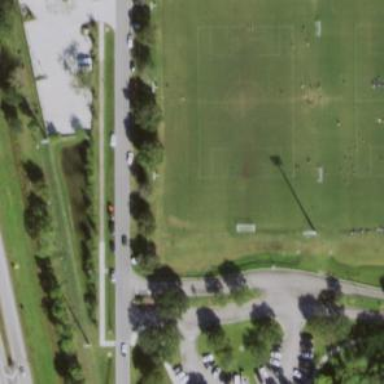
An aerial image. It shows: Soccer pitch for leisure land activities.